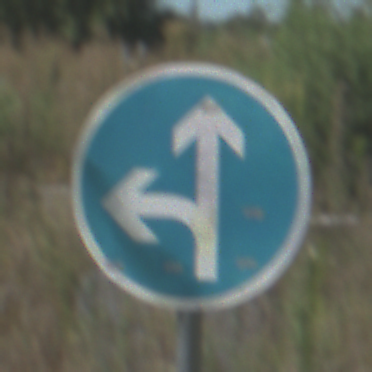
Verkehrszeichen: VorgeschriebeneFahrtrichtungGeradeausOderLinks
Umgebung: Outdoor, Special
Tageszeit: Midday
Wetter: PartlyCloudy
Licht: Natural
Jahreszeit: NotSpecified
Kontrast: HighContrast